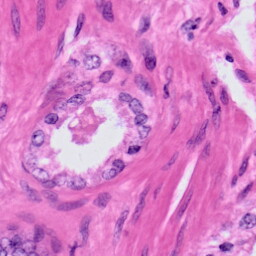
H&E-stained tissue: Prostate